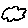
Label: cloud